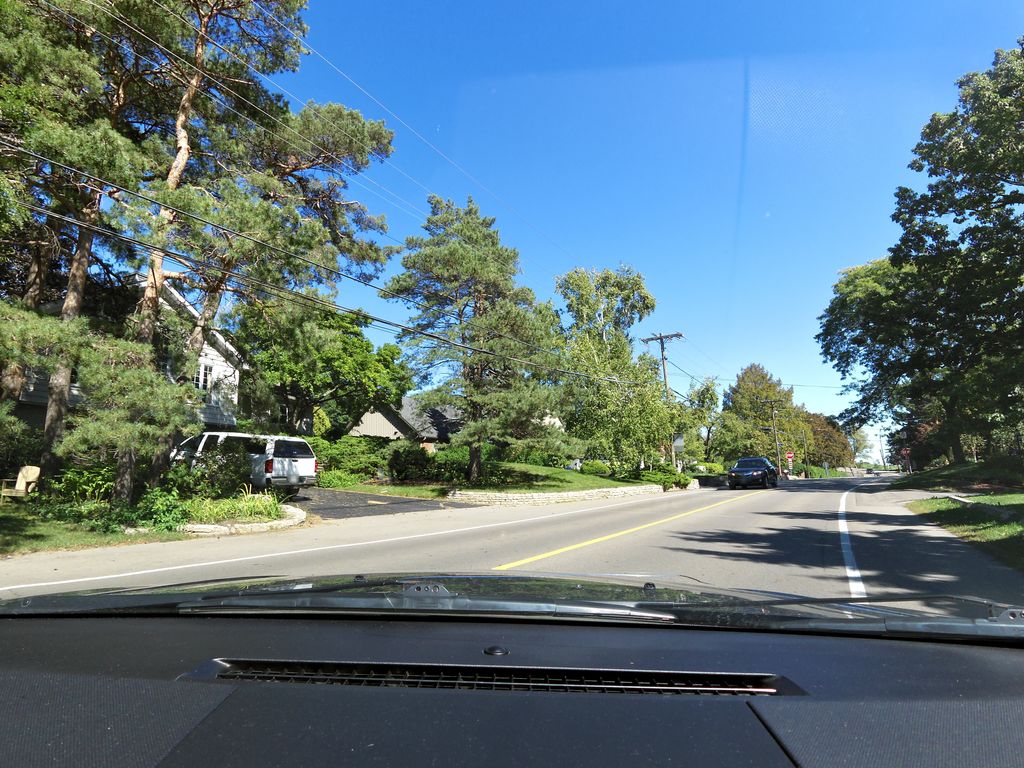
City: hamilton